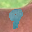
Label: 9